Field crop: maize
Growth stage: 2
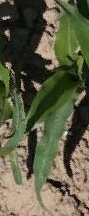
Species: maize